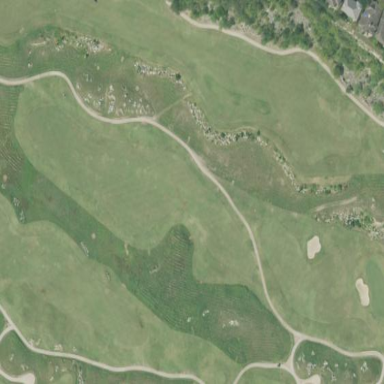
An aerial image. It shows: Golf rough area.